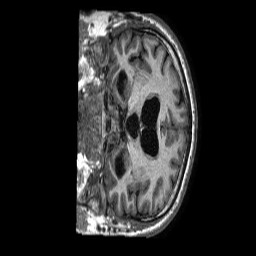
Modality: T1w
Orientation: coronal
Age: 55
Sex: male
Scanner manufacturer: philips
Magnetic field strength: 1.5 T
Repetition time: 0.00777 s
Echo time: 0.003539 s